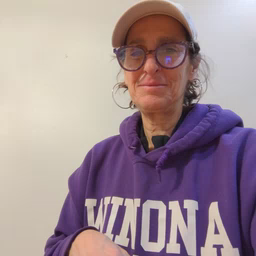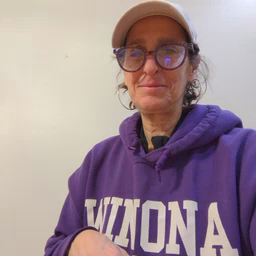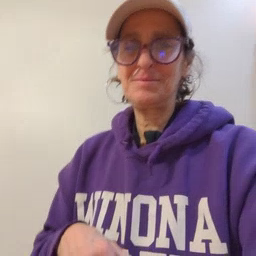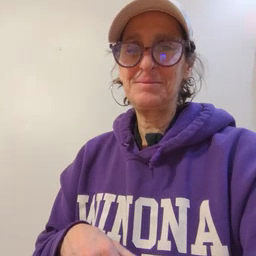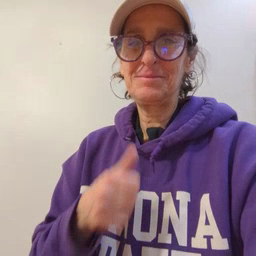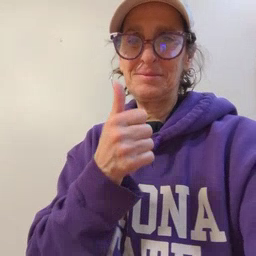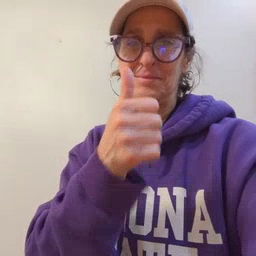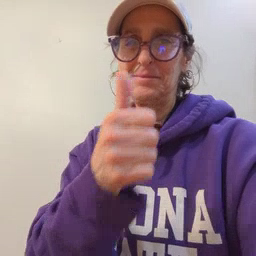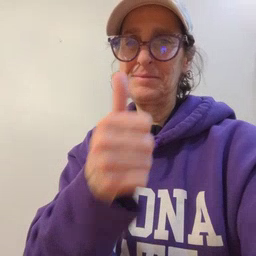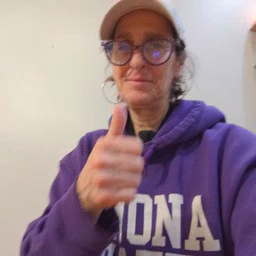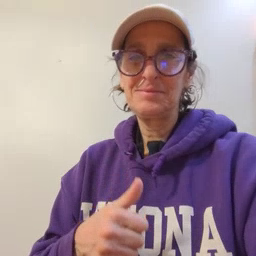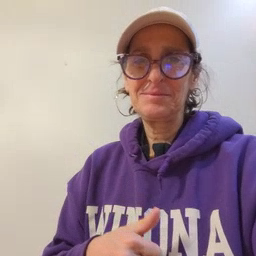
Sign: yourself